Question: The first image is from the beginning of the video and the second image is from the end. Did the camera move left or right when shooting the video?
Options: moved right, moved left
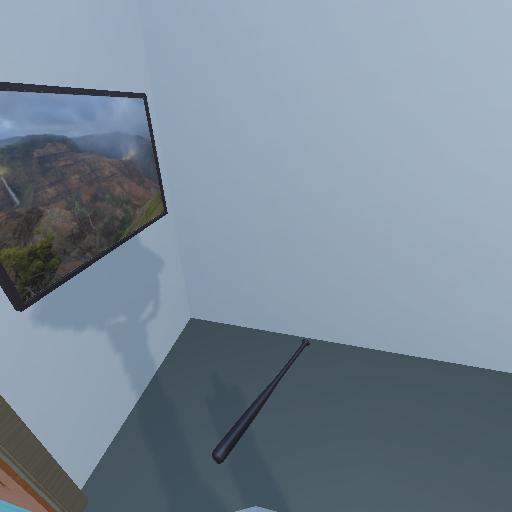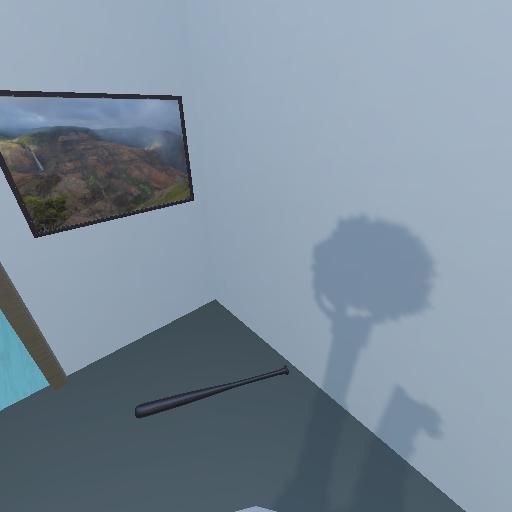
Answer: moved right